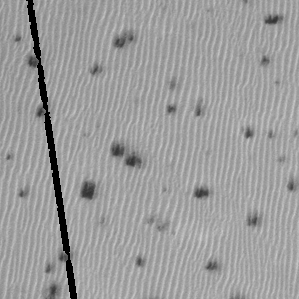
Label: frost